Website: crate-barrel
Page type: customer-info-address
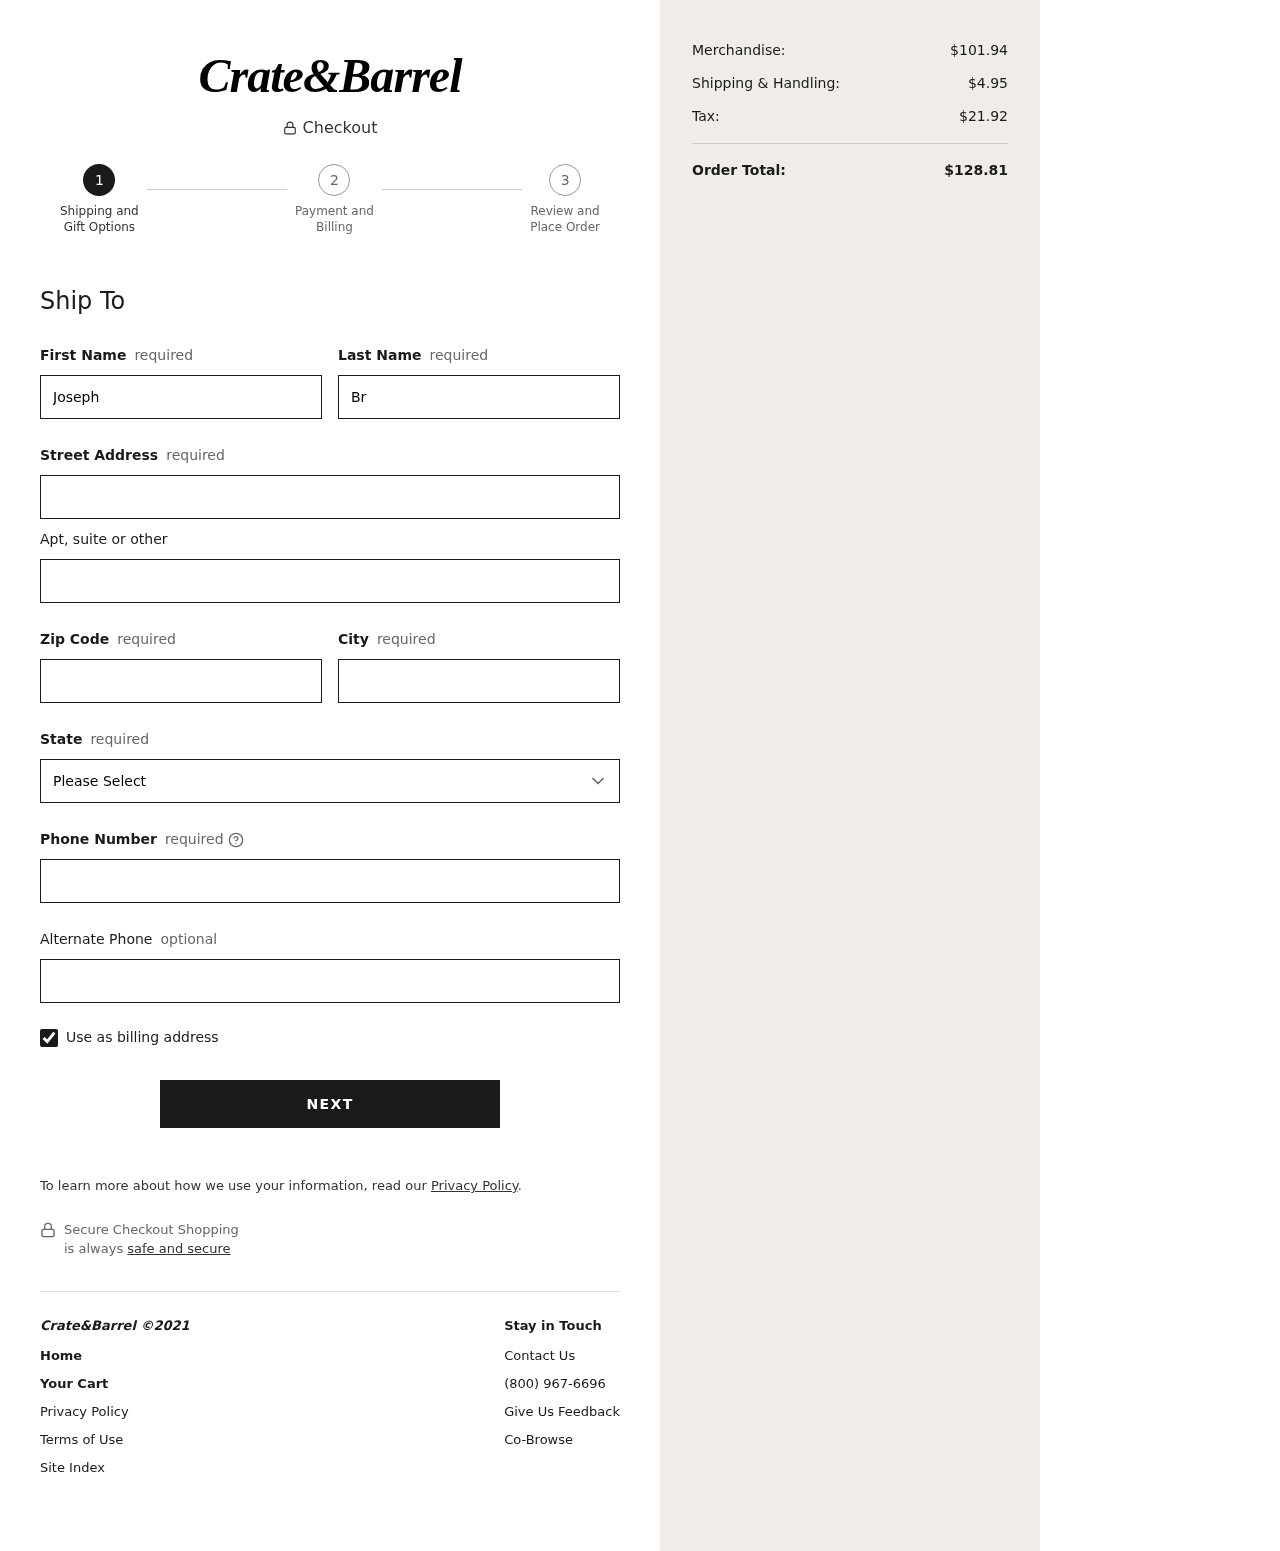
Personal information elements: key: PII_STATE
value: Illinois
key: PII_FIRSTNAME
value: Joseph
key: PII_LASTNAME
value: Brown
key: PII_STREET
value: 73535 Wright Stream
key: PII_POSTCODE
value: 34406
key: PII_CITY
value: East Patrickfort
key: PII_PHONE
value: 6763086579
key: PII_PHONE_ALT
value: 8528346065
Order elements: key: ORDER_SUBTOTAL
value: $101.94
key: ORDER_SHIPPING_COST
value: $4.95
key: ORDER_TAX
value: $21.92
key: ORDER_TOTAL
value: $128.81